Question: I have cloned the <URL> and have attempted to open it in Android Studio. However, I must be doing something wrong, because I cannot build the project and all that shows up in the project tree is the following:
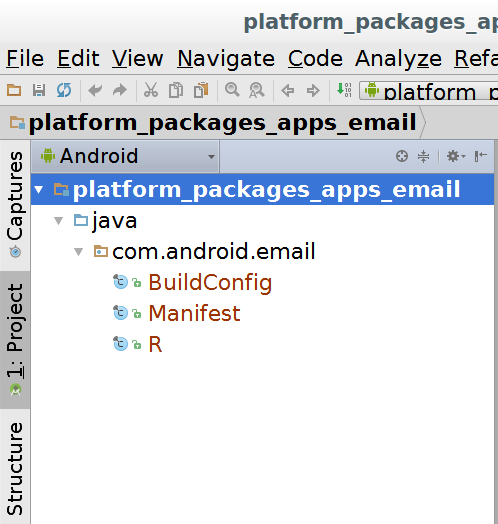
Answer: These packages rely heavily on system packages. Hence it is difficult to get it into Android Studio. However if you are looking into an open source email client, I would recommend you look into <URL>. It's an open-source mail client.
EDIT:
You could try using this method to variable success rates:
From the AOSP root run command in a terminal:
'''
make idegen && development/tools/idegen/idegen.sh
'''
Then open Android Studio > Open project > Select android.ipr generated.
You will run into many dependency issues though.
Note: It might be worth giving eclipse a try. Read <URL>.